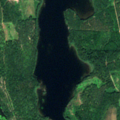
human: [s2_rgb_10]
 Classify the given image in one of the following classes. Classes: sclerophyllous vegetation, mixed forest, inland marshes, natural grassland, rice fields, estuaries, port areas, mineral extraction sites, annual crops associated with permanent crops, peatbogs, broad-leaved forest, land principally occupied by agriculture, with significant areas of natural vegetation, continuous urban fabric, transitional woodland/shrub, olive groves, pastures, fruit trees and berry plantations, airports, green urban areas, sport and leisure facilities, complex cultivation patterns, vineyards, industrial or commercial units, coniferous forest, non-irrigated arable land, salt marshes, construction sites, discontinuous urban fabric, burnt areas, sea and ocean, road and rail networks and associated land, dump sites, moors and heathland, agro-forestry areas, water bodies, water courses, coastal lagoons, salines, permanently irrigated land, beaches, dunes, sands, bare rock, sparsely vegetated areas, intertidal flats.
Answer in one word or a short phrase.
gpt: coniferous forest, mixed forest, transitional woodland/shrub, water bodies